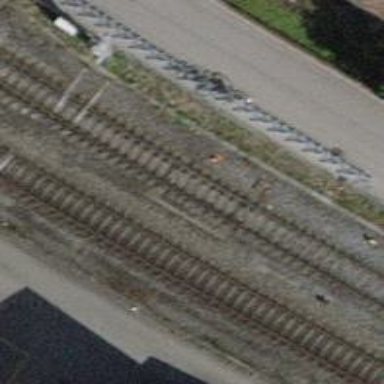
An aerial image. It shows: Railway switch.